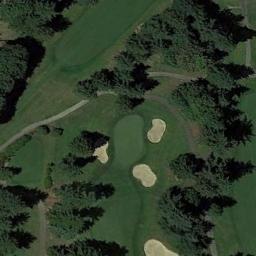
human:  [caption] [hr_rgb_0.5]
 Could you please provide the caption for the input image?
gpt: Many trees are near the golf course .

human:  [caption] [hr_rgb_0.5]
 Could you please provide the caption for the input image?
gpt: The golf course has a putting green, Some fairways, Barrier trees and sandpits .

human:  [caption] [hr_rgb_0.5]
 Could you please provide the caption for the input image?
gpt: There are two parallel paths from top left to bottom right .

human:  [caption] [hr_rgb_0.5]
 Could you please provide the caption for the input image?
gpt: There are a few bunkers and a few paths on the large green lawn on the golf course and many trees .

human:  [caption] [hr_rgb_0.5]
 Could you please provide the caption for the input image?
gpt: There are four bunkers with some green trees around on the golf course .